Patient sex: M
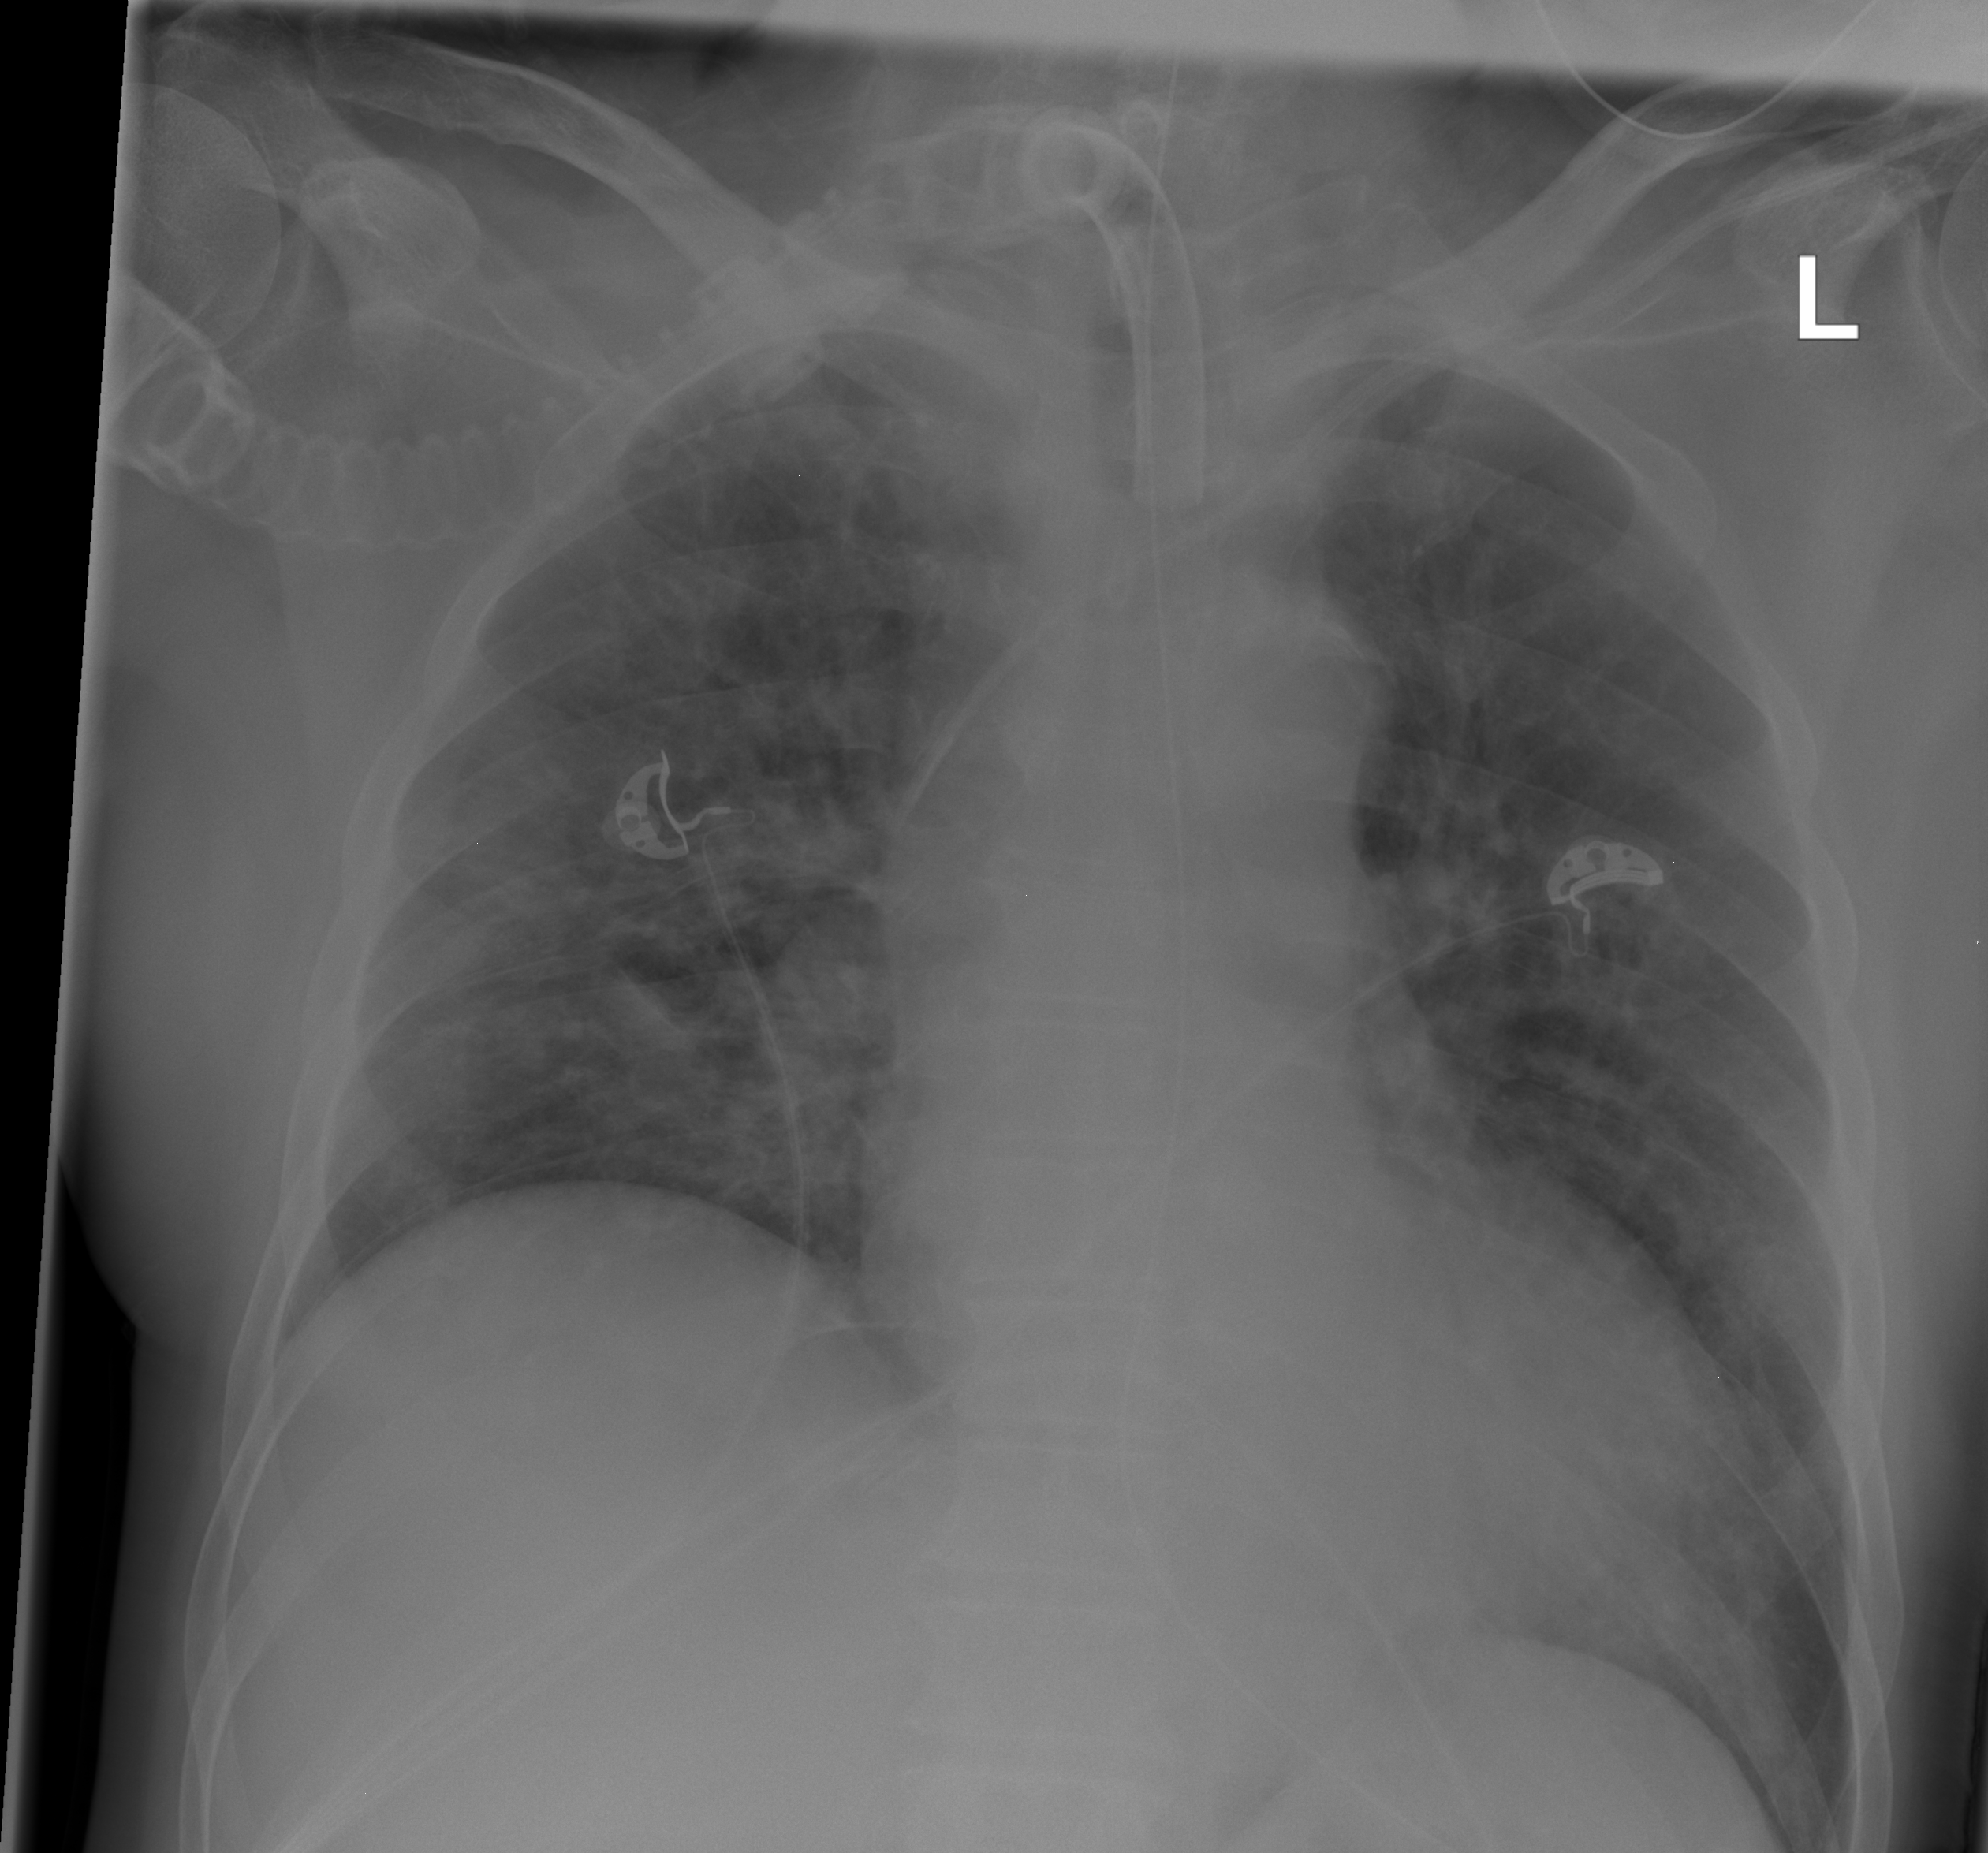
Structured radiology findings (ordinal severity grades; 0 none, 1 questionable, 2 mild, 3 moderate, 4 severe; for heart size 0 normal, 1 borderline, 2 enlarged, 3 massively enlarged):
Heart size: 2
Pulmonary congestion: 1
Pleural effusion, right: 0
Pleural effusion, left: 0
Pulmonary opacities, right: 2
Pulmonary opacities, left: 2
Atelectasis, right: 0
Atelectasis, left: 0